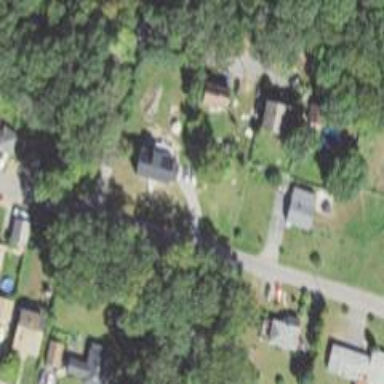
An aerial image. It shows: Residential driveway.